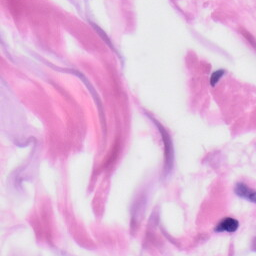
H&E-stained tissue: Skin